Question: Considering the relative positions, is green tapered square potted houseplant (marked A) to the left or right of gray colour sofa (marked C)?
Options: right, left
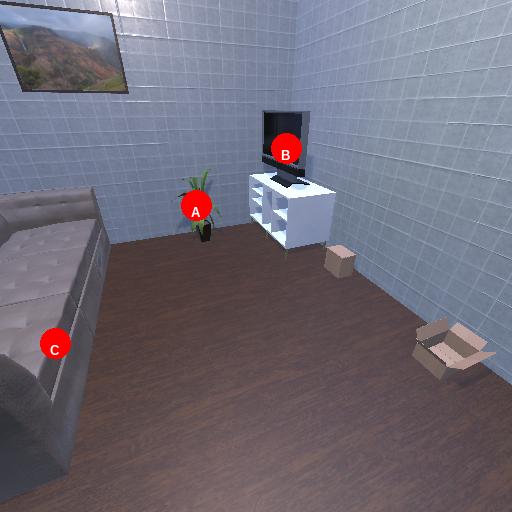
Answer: right